Question: I have an application written in delphi-xe2, now i'm adding VCL styles support, So i want to build a menu to choose the vcl style file to load and apply, this part is working fine , the menu is build in runtime based in the content of a folder which has the style files. But now I want to display the name of the vcl style instead of filename just like this image

How I can get the name of the style of an vcl style file?
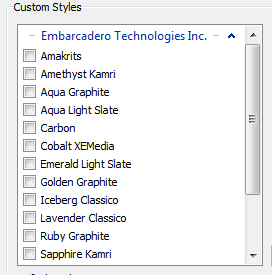
Answer: You can use the <URL> record which return this and another info related to the vcl style.
Check this sample app
'''
{$APPTYPE CONSOLE}
{$R *.res}
uses
System.SysUtils,
Vcl.Styles,
Vcl.Themes;
var
Style : TStyleInfo;
begin
try
if TStyleManager.IsValidStyle('C:\Users\Public\Documents\RAD Studio\9.0\Styles\RubyGraphite.vsf', Style) then
begin
Writeln(Format('Name %s',[Style.Name]));
Writeln(Format('Author %s',[Style.Author]));
Writeln(Format('Author EMail %s',[Style.AuthorEMail]));
Writeln(Format('Author URL %s',[Style.AuthorURL]));
Writeln(Format('Version %s',[Style.Version]));
end;
except
on E: Exception do
Writeln(E.ClassName, ': ', E.Message);
end;
readln;
end.
'''